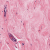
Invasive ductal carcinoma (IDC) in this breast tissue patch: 0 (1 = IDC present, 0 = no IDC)